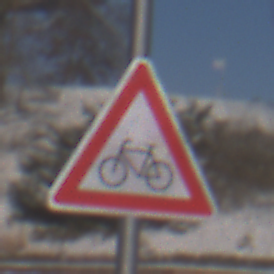
Verkehrszeichen: RadverkehrRechts
Umgebung: Outdoor, Nature
Tageszeit: MorningAfternoon
Wetter: PartlyCloudy
Licht: Natural
Jahreszeit: Winter
Kontrast: HighContrast